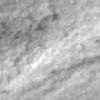
Label: no_change